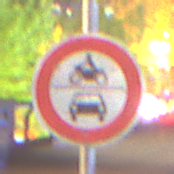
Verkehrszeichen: VerbotKraftfahrzeuge
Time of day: Night
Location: Outdoor (Urban)
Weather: PartlyCloudy
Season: NotSpecified
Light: Natural